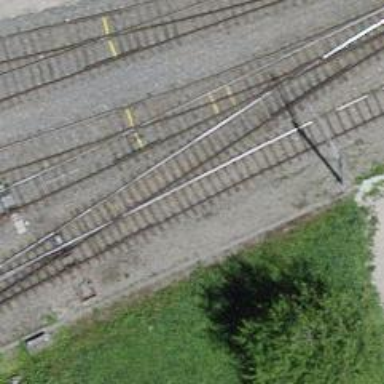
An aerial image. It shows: Single-track electrified railway siding with contact line for service.